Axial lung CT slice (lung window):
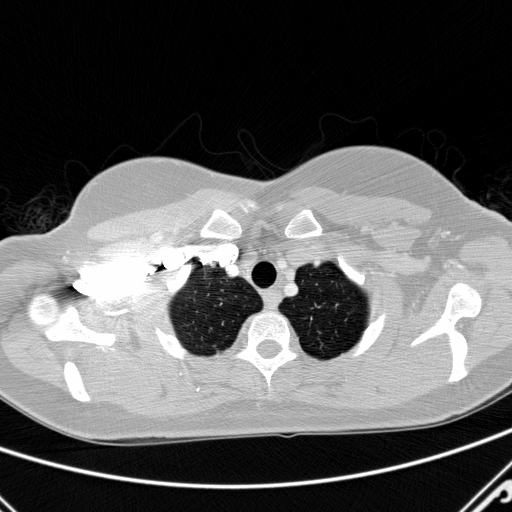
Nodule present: no